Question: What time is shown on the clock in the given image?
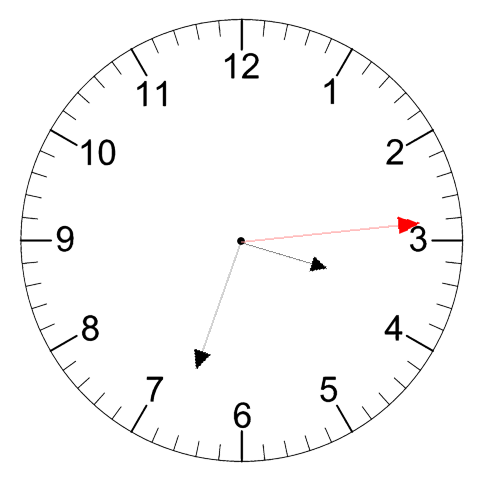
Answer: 03:33:14